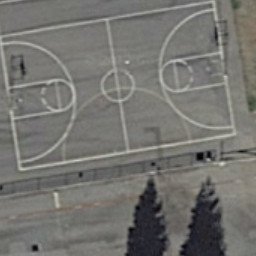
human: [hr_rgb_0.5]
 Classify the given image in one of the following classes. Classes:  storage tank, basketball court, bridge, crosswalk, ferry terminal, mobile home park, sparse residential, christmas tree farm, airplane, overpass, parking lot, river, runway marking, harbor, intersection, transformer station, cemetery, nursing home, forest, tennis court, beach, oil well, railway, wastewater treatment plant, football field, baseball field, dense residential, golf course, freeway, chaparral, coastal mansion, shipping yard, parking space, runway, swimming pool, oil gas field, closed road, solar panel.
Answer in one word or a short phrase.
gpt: basketball court